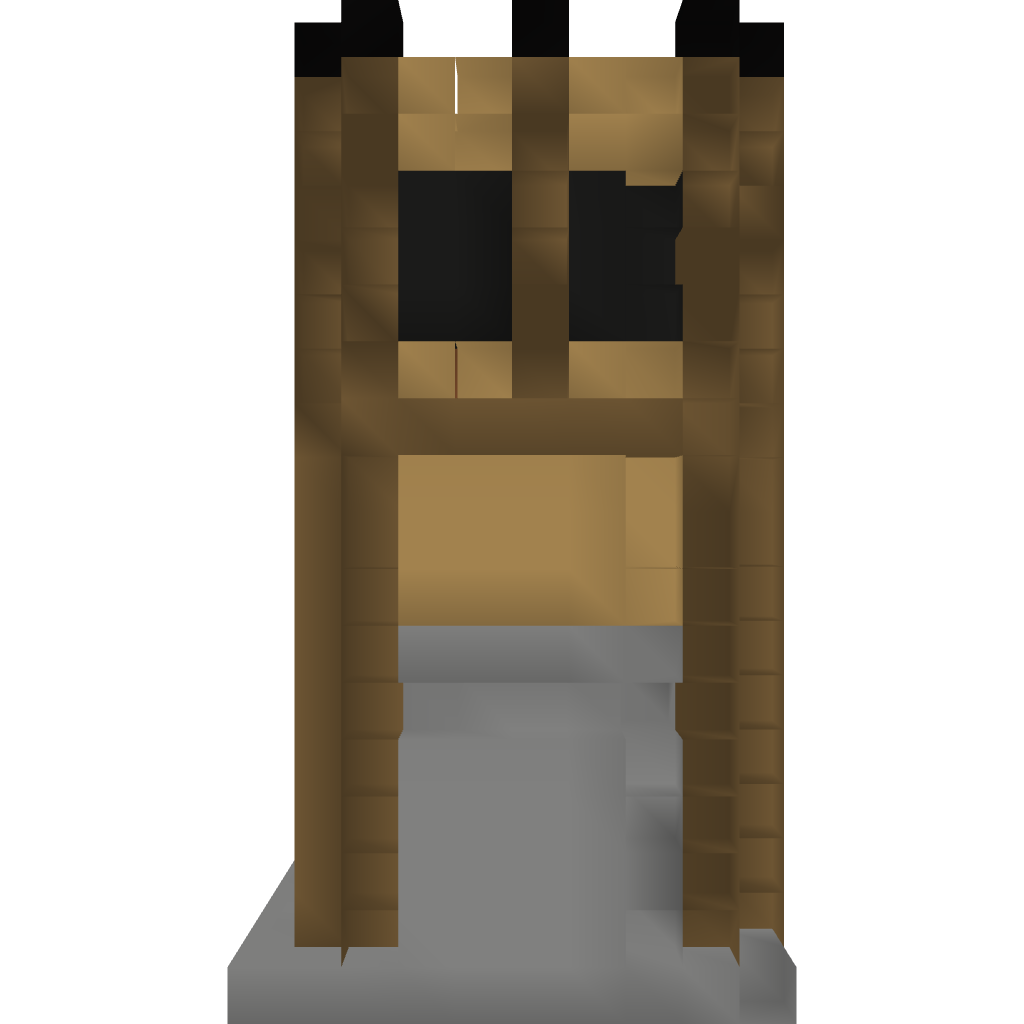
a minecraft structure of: Crafter House